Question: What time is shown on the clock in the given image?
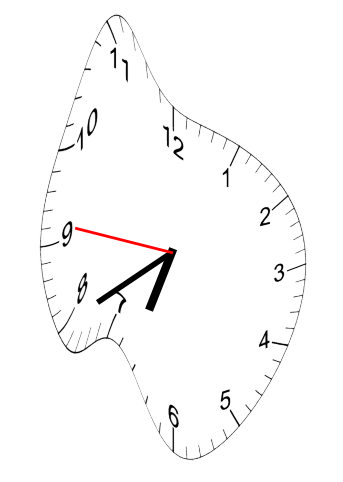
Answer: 06:39:46